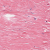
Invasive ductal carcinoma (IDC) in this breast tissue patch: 0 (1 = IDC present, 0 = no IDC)